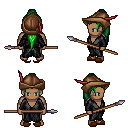
a pixel art fantasy rpg character, male body template, human, dark skin, gray robe, magenta pants, green extra-long topknot hairstyle, leather cap, brown slippers, spear, four views (front, back, left, right), 2x2 character sprite sheet, small pixel art, hard edges, no anti-aliasing